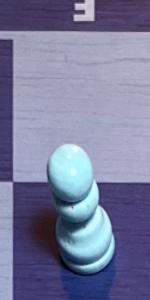
Label: Pawn_White